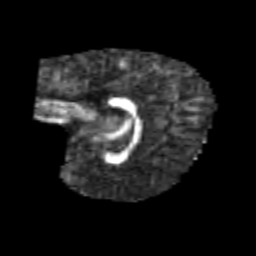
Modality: FA
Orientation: sagittal
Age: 6
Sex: female
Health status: healthy